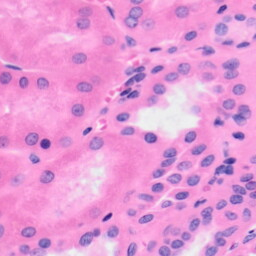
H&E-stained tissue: Kidney